Interaction volume radius: 5 \u00c5
Interaction volume height: 30 \u00c5
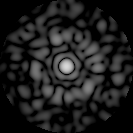
Disorder parameter: 0.8222